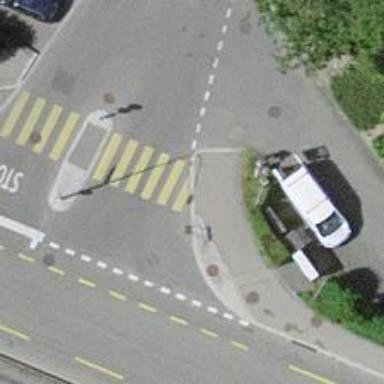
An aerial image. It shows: Kerb serving as barrier.